Question: I am using the following code to add web browser control to PowerPoint slide,
'''
Set oShp = oSld.Shapes.AddOLEObject(Left:=100, Top:=100, Width:=200, Height:=300, Classname:="Shell.Explorer", Link:=msoFalse)
'''
The above code works fine in all PowerPoint versions except . I get the following error message,

In the web browser control is added but the control is black until viewing it in Slide Show. Then it gets refreshed.
How to fix this?
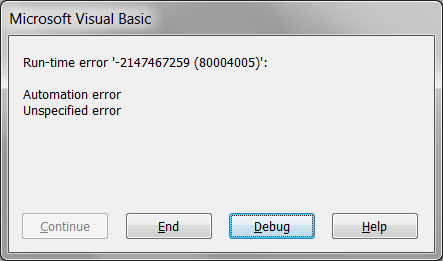
Answer: You are seeing the error because Web Browser Control are made obsolete in Office 2013 for security reasons.
There is a workaround HOWEVER, it will put your machines at risk of vulnerability attacks
<URL>